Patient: sex F, age 43
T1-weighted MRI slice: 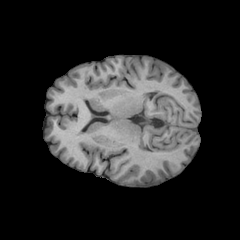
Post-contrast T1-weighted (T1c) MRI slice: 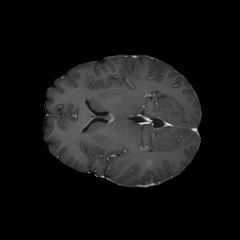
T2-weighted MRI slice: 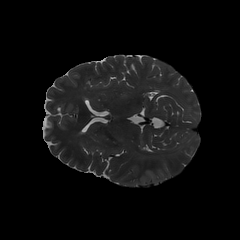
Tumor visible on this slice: yes
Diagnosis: Astrocytoma, IDH-wildtype
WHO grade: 3